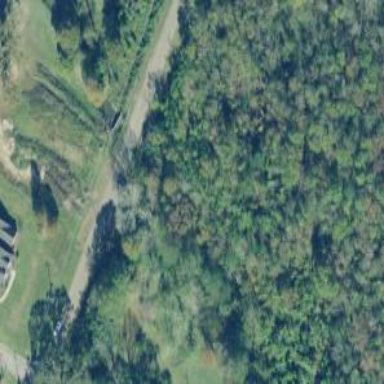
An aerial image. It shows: Culvert tunnel.